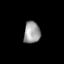
Tissue: lung
Cell type: Others
Senescence score: 0.2203
Nuclear area (px): 348
Mean DAPI intensity: 156.83